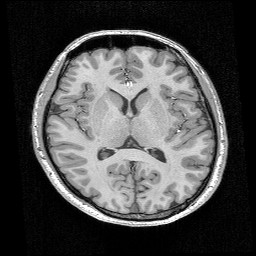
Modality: T1w
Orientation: coronal